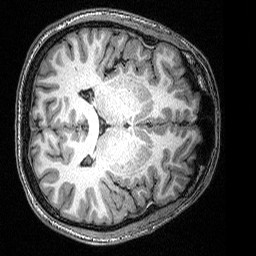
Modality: T1w
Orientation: axial
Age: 25
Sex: male
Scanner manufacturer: siemens
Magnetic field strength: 3 T
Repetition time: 2.53 s
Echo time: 0.00342 s